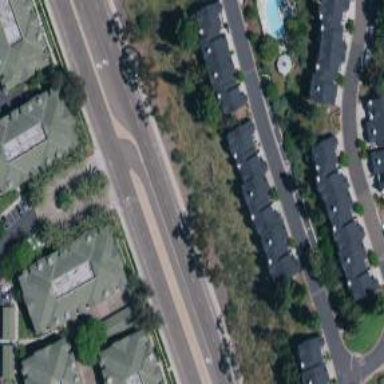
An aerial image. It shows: Asphalt road with secondary link designation.